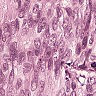
Metastatic tissue present: yes